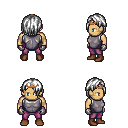
a pixel art fantasy rpg character, male body template, human, tanned skin, steel chest armor, magenta pants, white bangs hairstyle, bronze tiara, metal gloves, brown shoes, four views (front, back, left, right), 2x2 character sprite sheet, small pixel art, hard edges, no anti-aliasing